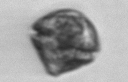
Label: Scrippsiella